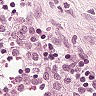
Metastatic tissue present: no